Question: Count the number of objects in the diagram.
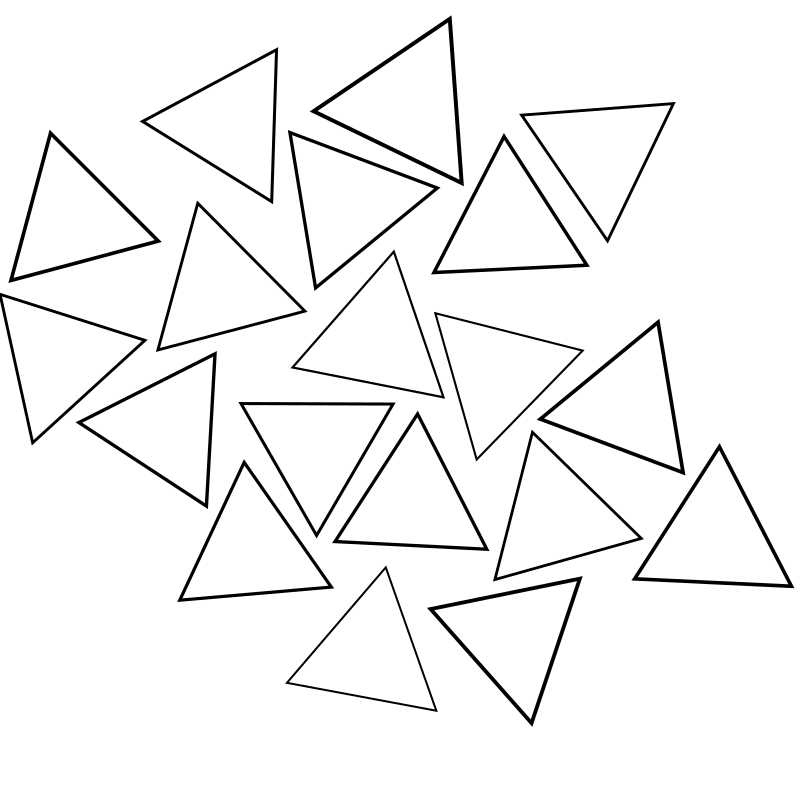
Answer: 19